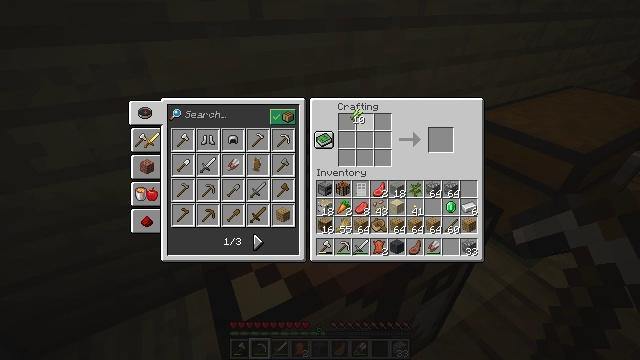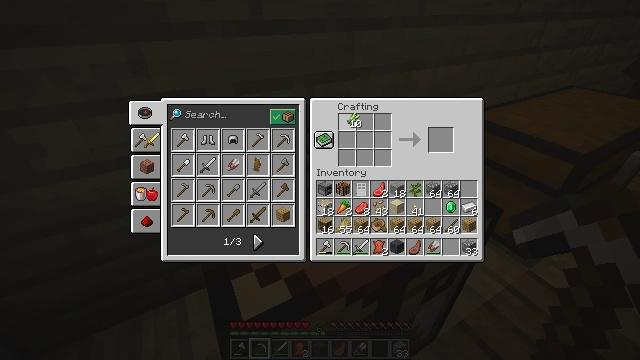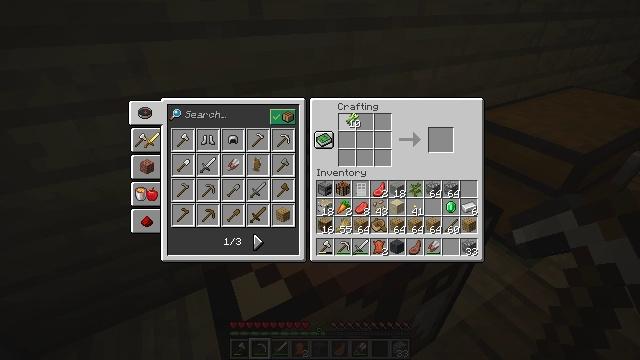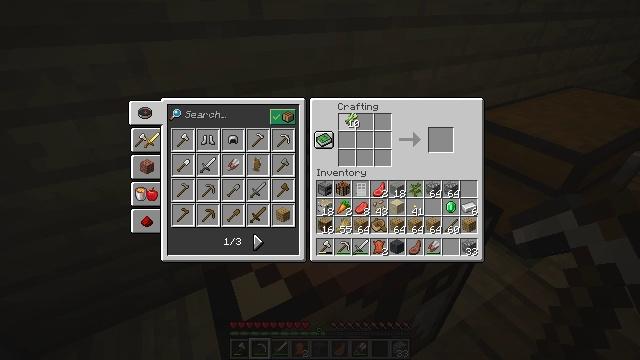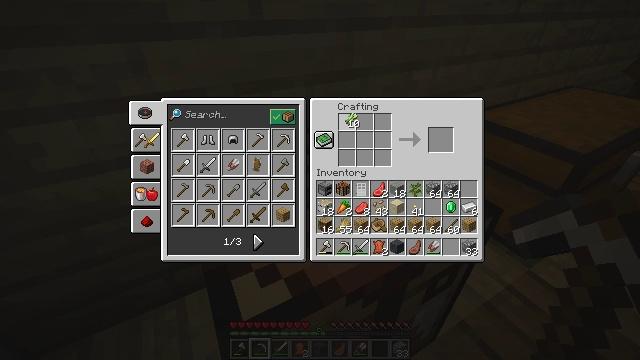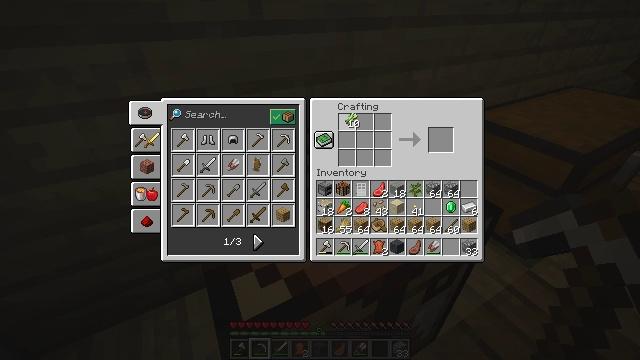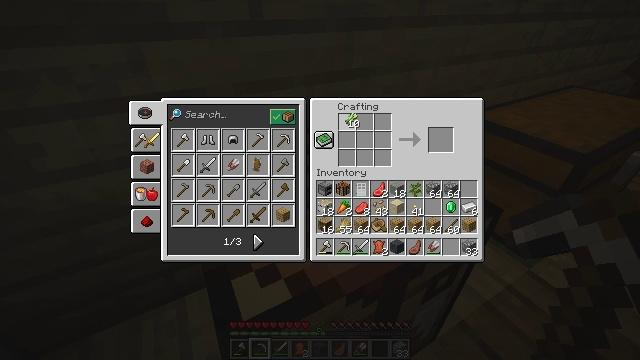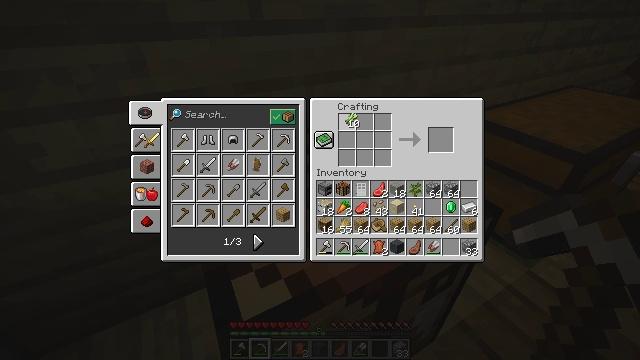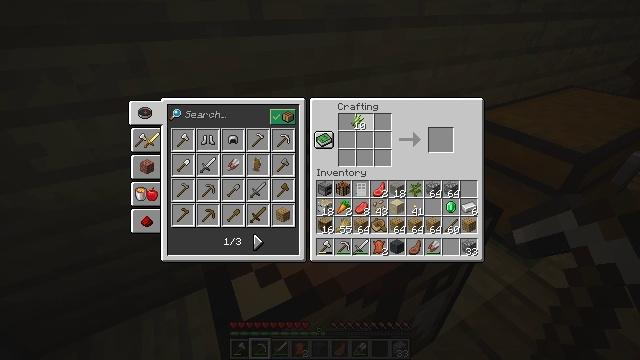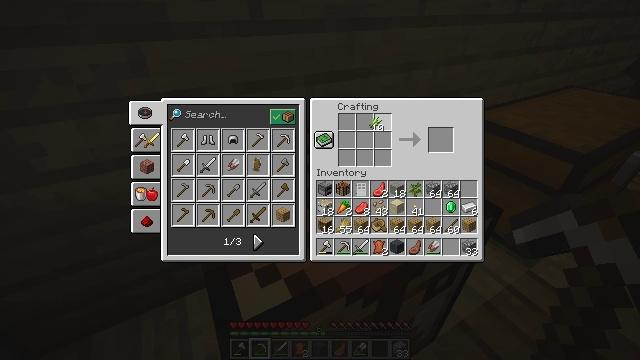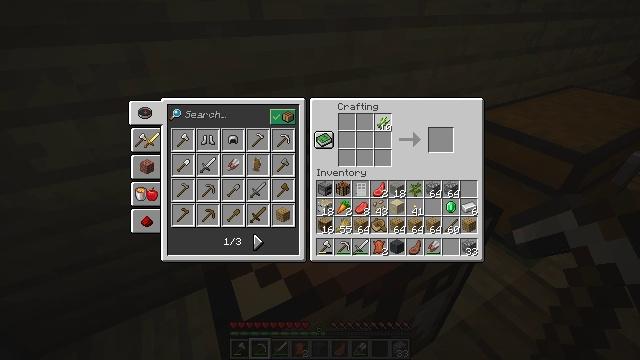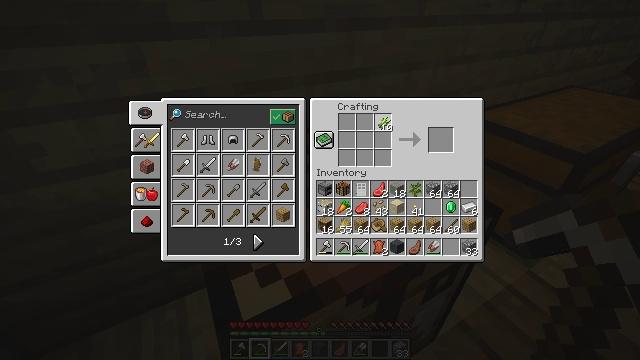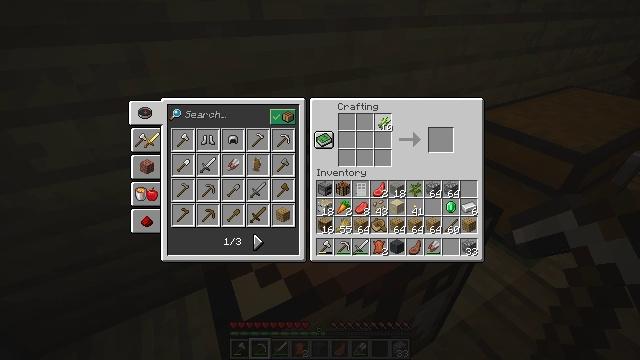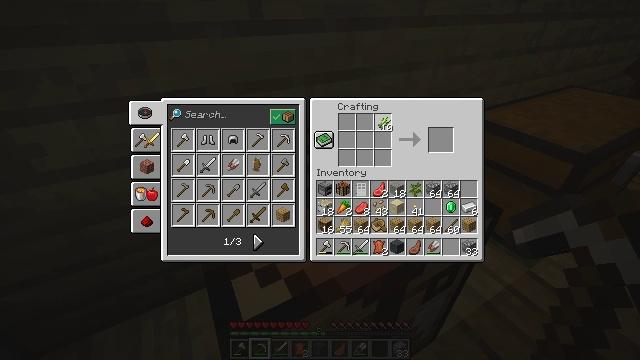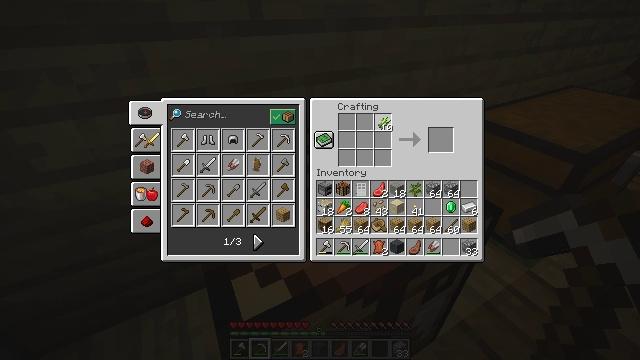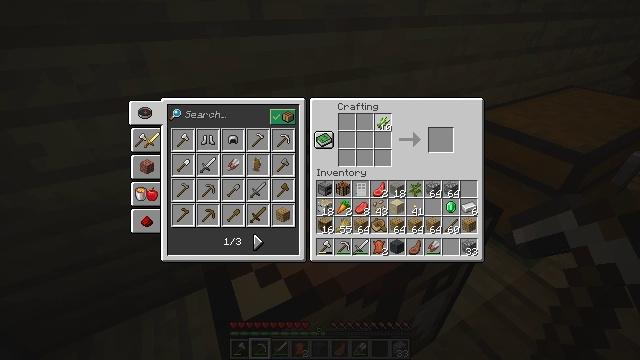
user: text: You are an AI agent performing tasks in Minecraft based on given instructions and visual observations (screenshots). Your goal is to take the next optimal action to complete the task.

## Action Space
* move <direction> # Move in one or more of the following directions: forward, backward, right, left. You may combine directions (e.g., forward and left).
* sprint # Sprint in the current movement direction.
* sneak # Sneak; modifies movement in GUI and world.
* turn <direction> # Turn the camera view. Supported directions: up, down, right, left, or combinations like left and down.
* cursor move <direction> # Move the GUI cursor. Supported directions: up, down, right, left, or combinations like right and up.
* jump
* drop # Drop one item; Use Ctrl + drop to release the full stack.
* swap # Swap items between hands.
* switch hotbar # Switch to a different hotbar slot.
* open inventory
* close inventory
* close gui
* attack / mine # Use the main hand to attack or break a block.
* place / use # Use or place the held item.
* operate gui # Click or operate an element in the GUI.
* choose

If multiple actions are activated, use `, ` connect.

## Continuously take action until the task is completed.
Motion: motion action
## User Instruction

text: Turn sugarcane into sugar.
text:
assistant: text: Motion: no_op
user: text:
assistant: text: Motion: no_op
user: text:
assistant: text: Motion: no_op
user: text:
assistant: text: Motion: no_op
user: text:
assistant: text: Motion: no_op
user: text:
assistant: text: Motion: no_op
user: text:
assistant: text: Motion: no_op
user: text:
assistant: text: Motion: no_op
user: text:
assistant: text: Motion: cursor move right
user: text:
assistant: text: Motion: cursor move right
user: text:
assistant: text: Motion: no_op
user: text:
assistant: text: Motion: no_op
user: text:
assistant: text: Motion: no_op
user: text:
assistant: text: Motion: no_op
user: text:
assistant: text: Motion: no_op
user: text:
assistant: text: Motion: no_op
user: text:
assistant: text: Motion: no_op
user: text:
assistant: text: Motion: no_op
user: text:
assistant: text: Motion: no_op
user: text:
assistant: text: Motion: no_op
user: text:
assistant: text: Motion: no_op
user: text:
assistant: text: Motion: no_op
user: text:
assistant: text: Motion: no_op
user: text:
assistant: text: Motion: no_op
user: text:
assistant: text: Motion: choose
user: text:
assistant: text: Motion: choose
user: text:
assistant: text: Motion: choose
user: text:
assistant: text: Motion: no_op
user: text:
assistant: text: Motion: no_op
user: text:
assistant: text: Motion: cursor move right